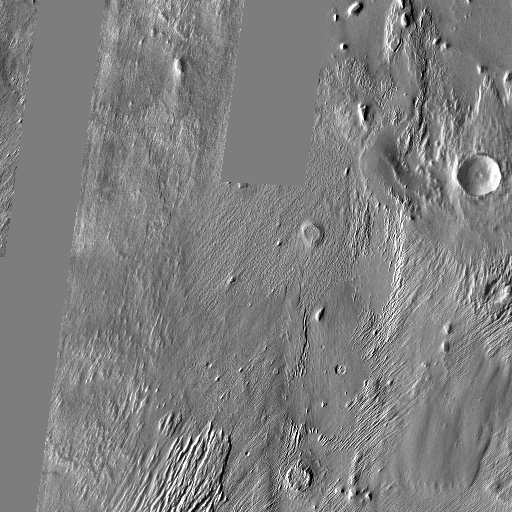
Crater classes present: Background, Other, Buried